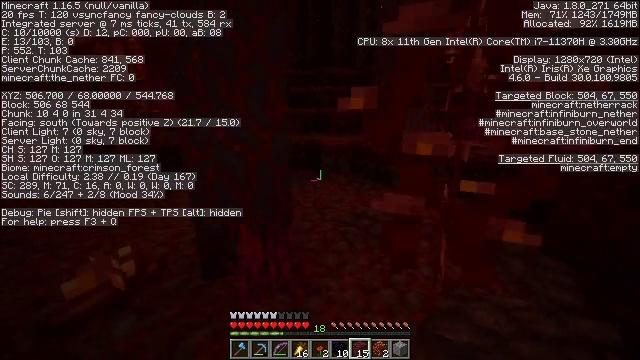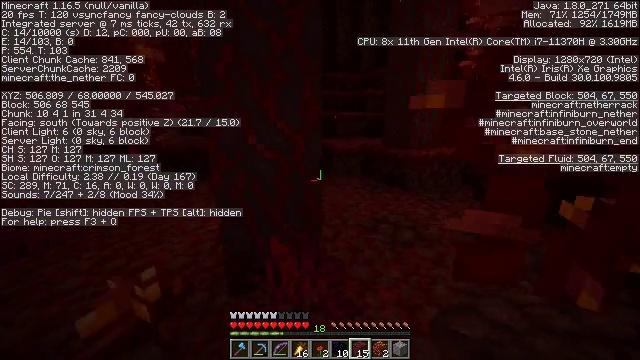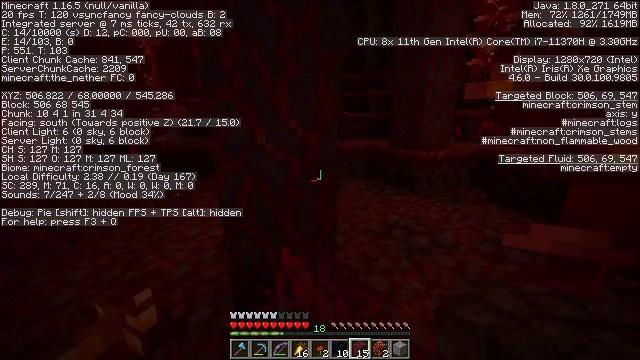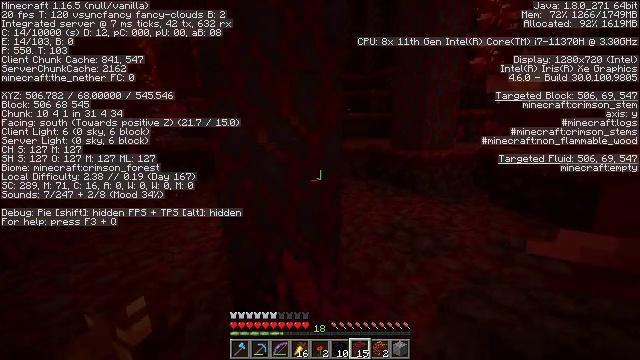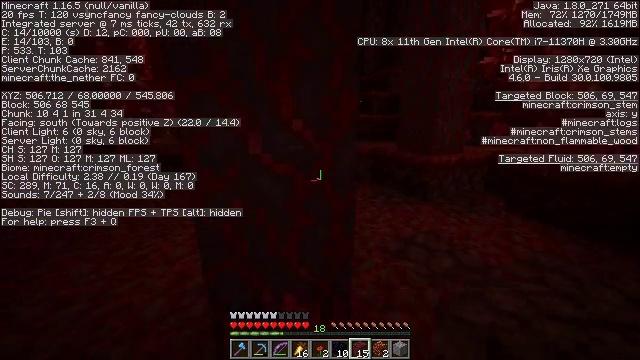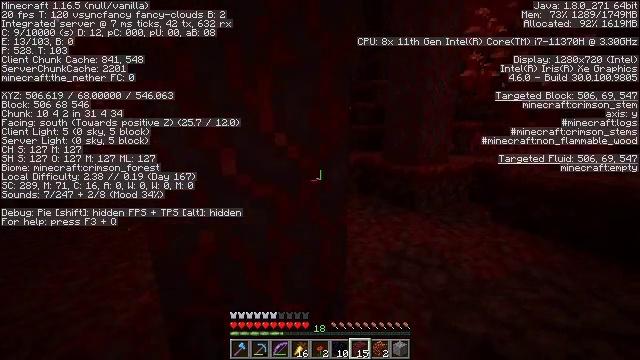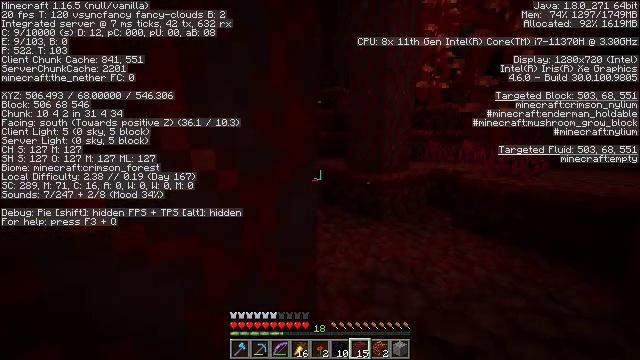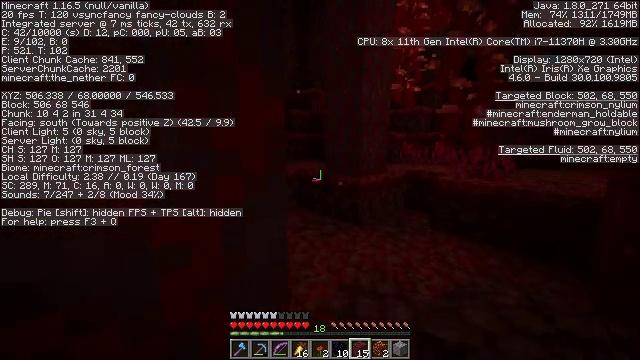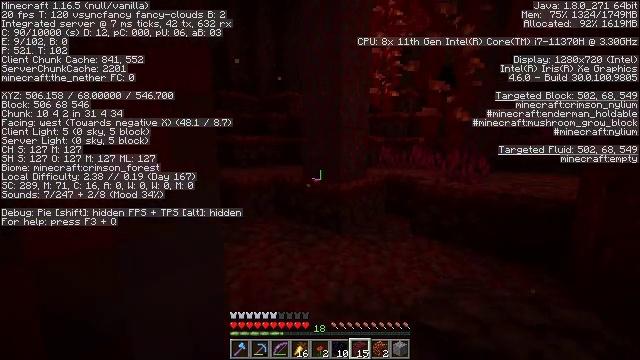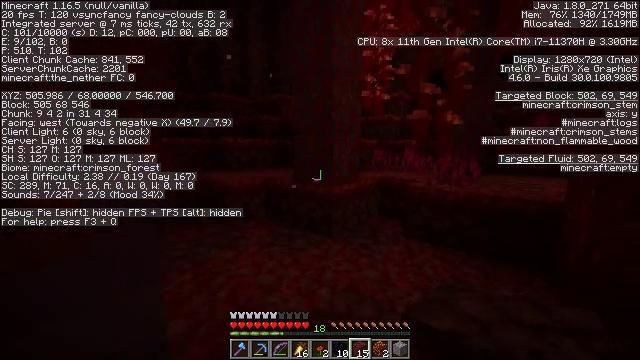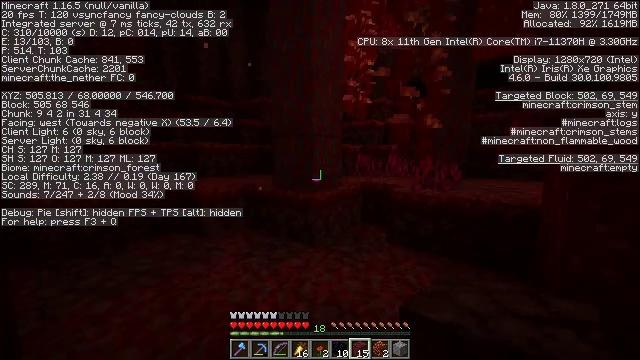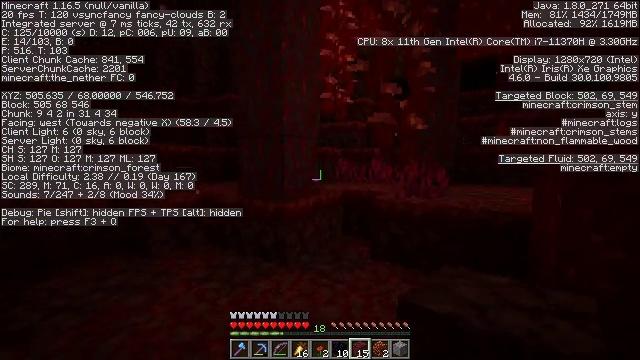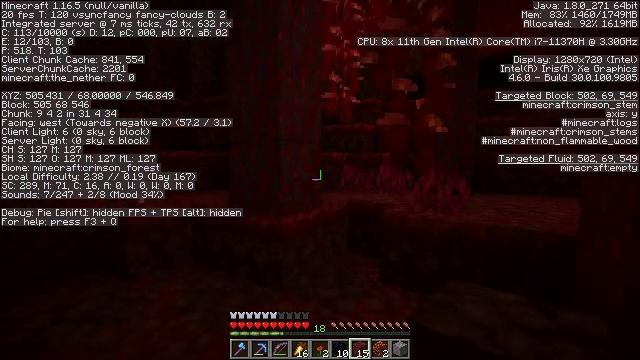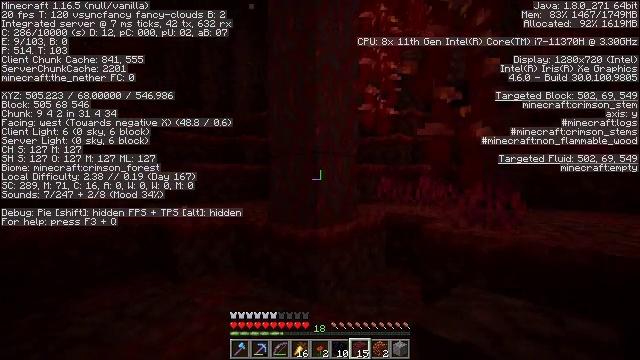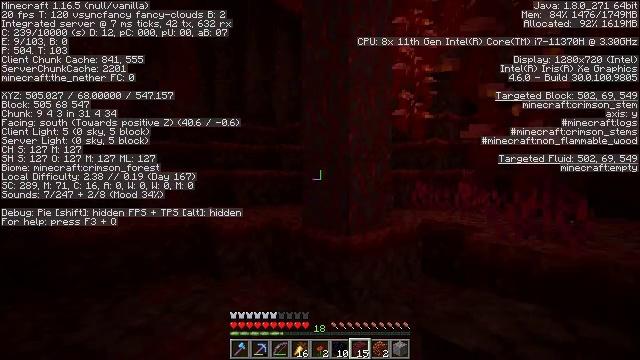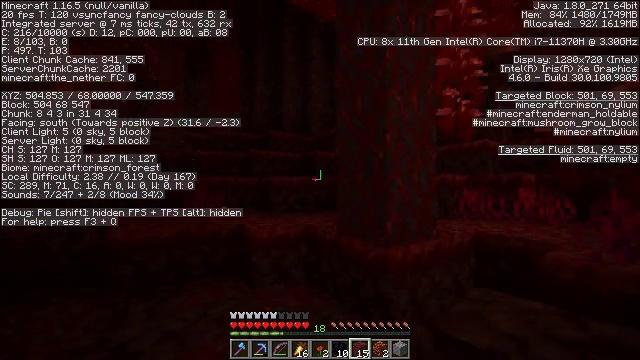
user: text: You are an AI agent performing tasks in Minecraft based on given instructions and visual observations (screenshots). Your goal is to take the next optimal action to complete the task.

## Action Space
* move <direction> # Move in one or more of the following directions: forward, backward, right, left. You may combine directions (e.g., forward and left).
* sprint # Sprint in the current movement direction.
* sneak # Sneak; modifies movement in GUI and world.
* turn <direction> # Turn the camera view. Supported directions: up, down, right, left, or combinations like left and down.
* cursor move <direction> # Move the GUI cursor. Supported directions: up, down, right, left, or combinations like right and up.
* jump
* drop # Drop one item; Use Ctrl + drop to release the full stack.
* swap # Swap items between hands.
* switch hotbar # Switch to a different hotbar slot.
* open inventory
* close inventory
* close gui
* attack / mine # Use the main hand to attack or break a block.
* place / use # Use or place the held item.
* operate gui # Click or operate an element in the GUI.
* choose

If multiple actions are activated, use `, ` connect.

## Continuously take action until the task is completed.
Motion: motion action
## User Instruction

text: Harvest nether wart blocks for resources.
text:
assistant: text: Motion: move forward and move left, sprint
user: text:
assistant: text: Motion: move forward, sprint
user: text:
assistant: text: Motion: move forward, sprint
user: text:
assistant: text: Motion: move forward, sprint
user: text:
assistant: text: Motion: move forward, sprint, turn right and up
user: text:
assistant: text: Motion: move forward, sprint, turn right and up
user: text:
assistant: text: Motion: move forward, sprint, turn right
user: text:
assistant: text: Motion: move forward, sprint, turn right and up
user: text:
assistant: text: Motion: move forward, sprint, turn right
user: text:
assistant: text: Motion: move forward, sprint, turn right and up
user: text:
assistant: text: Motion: move forward, sprint, turn right and up
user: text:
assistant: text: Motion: move forward, sprint, turn left and up
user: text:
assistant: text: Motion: move forward, sprint, turn left and up
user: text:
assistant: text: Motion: move forward, sprint, turn left and up
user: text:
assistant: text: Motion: move forward, sprint, turn left and up
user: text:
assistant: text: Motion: move forward, sprint
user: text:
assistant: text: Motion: move forward, sprint
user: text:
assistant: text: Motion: move forward, sprint
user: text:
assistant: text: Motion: move forward, sprint
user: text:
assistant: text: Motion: move forward, sprint
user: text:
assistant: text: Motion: move forward, sprint
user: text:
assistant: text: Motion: move forward, sprint, jump
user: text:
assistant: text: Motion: move forward, sprint, jump
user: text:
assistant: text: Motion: move forward, sprint, jump
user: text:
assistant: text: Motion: move forward, sprint, turn right and up, jump
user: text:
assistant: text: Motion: move forward, sprint, turn right and up, jump
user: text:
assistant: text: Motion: move forward and move left, sprint, turn right, jump
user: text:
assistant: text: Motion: move forward and move left, sprint, turn right, jump
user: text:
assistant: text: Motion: move forward and move left, sprint, turn right, jump
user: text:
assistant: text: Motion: move forward and move left, sprint, turn right, jump